Field crop: maize
Growth stage: 2
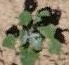
Species: chenopodium